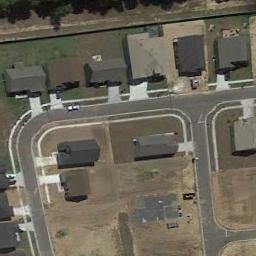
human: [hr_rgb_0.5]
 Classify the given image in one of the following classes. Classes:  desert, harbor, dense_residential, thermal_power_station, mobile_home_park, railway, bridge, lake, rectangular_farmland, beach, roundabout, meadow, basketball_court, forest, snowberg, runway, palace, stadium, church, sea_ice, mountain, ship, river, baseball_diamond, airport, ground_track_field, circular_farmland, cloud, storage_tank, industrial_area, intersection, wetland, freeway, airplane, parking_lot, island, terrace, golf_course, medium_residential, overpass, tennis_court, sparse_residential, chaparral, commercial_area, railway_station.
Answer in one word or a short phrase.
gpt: medium_residential